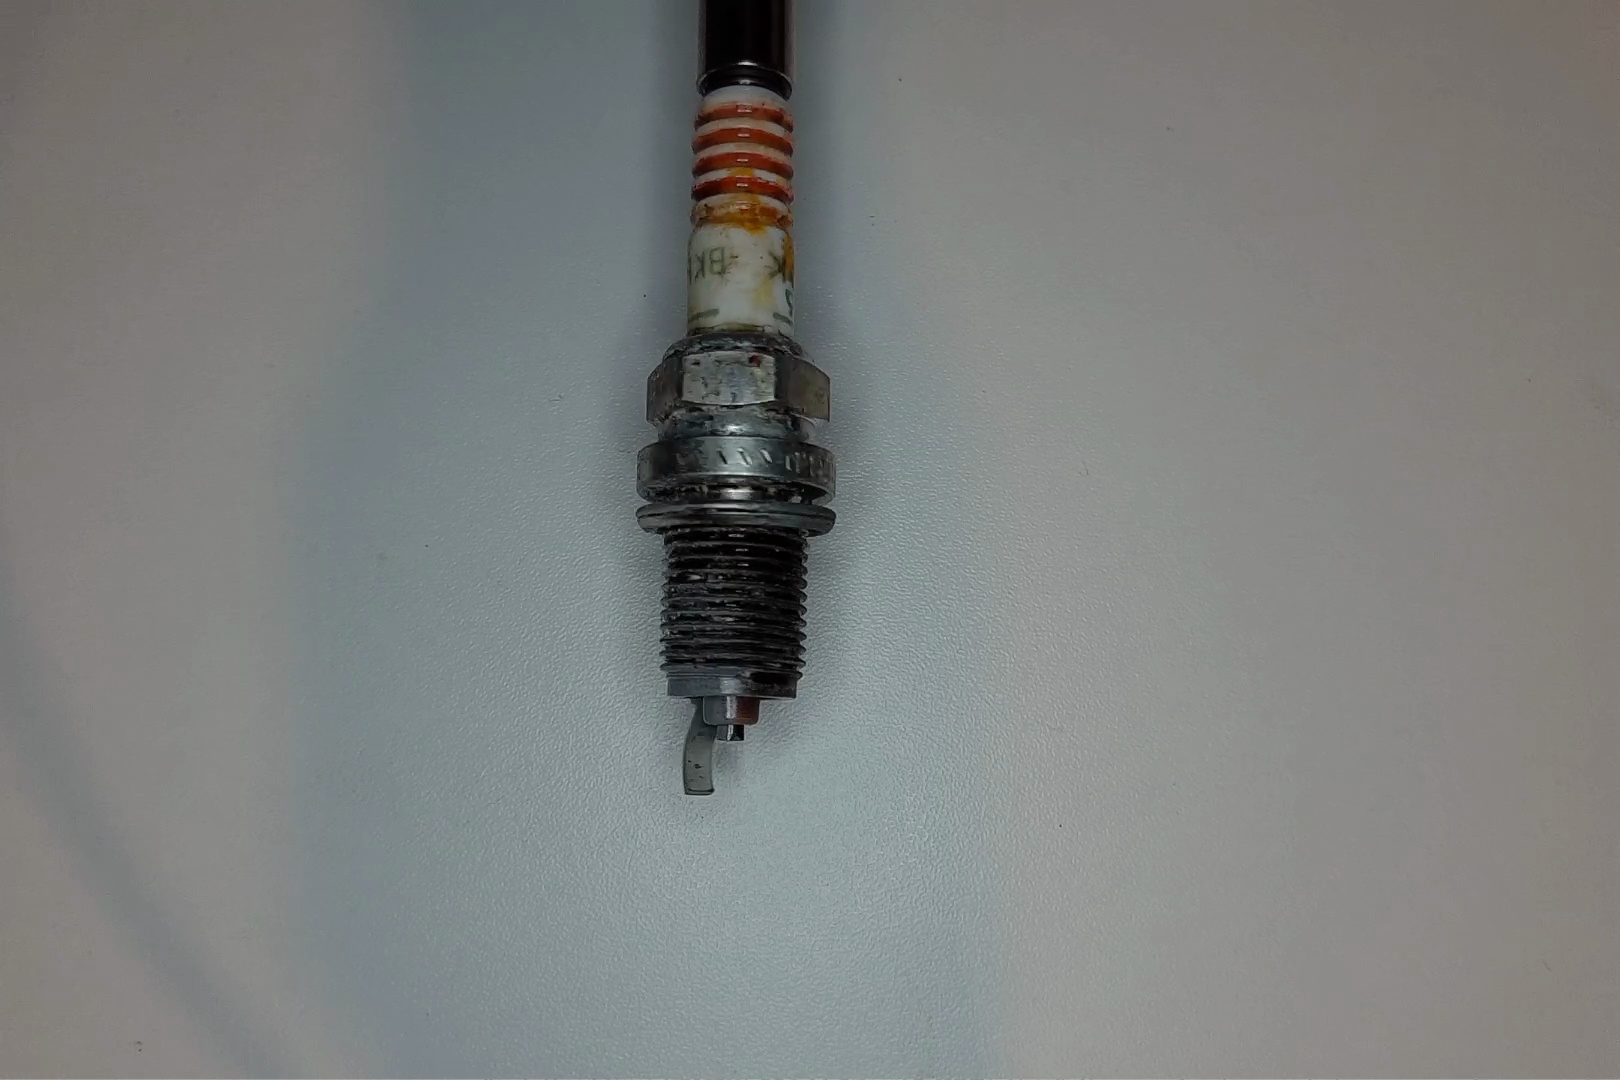
Label: anomaly